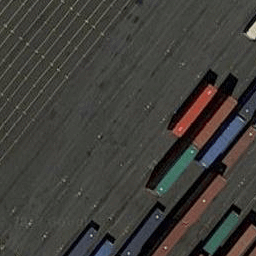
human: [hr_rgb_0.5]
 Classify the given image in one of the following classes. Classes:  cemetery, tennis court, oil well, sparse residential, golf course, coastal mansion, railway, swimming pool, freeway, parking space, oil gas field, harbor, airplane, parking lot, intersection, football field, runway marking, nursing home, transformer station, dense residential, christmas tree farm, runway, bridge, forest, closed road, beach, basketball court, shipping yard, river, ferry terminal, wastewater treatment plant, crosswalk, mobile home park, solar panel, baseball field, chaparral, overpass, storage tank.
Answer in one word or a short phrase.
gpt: shipping yard